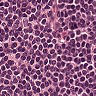
Metastatic tissue present: no